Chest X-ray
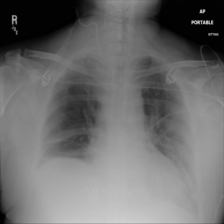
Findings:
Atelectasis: positive
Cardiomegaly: negative
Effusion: negative
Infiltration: negative
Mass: negative
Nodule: negative
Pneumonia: negative
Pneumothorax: negative
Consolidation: negative
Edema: negative
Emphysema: negative
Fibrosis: negative
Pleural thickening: negative
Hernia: negative